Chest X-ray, PA view. Patient: 64 years old, sex F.
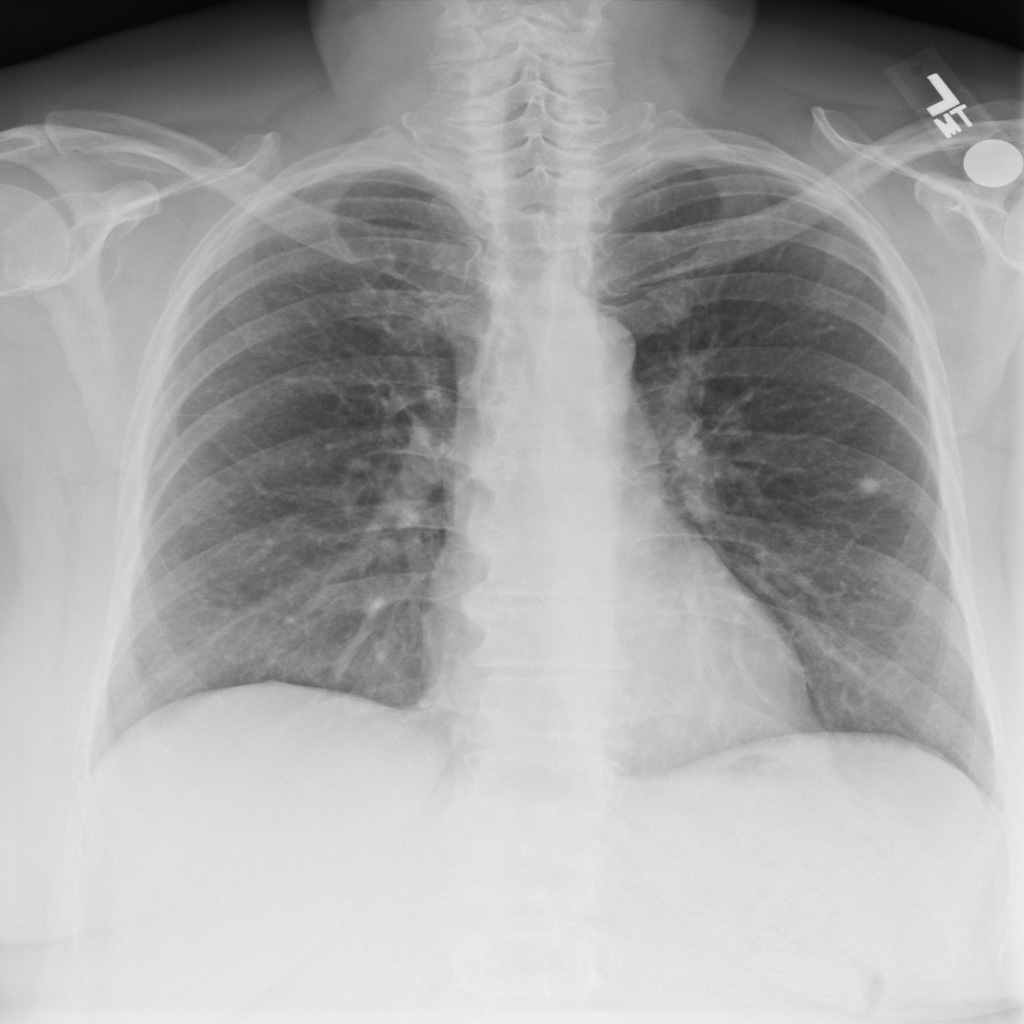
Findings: No Finding